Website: lowes
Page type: newsletter-management
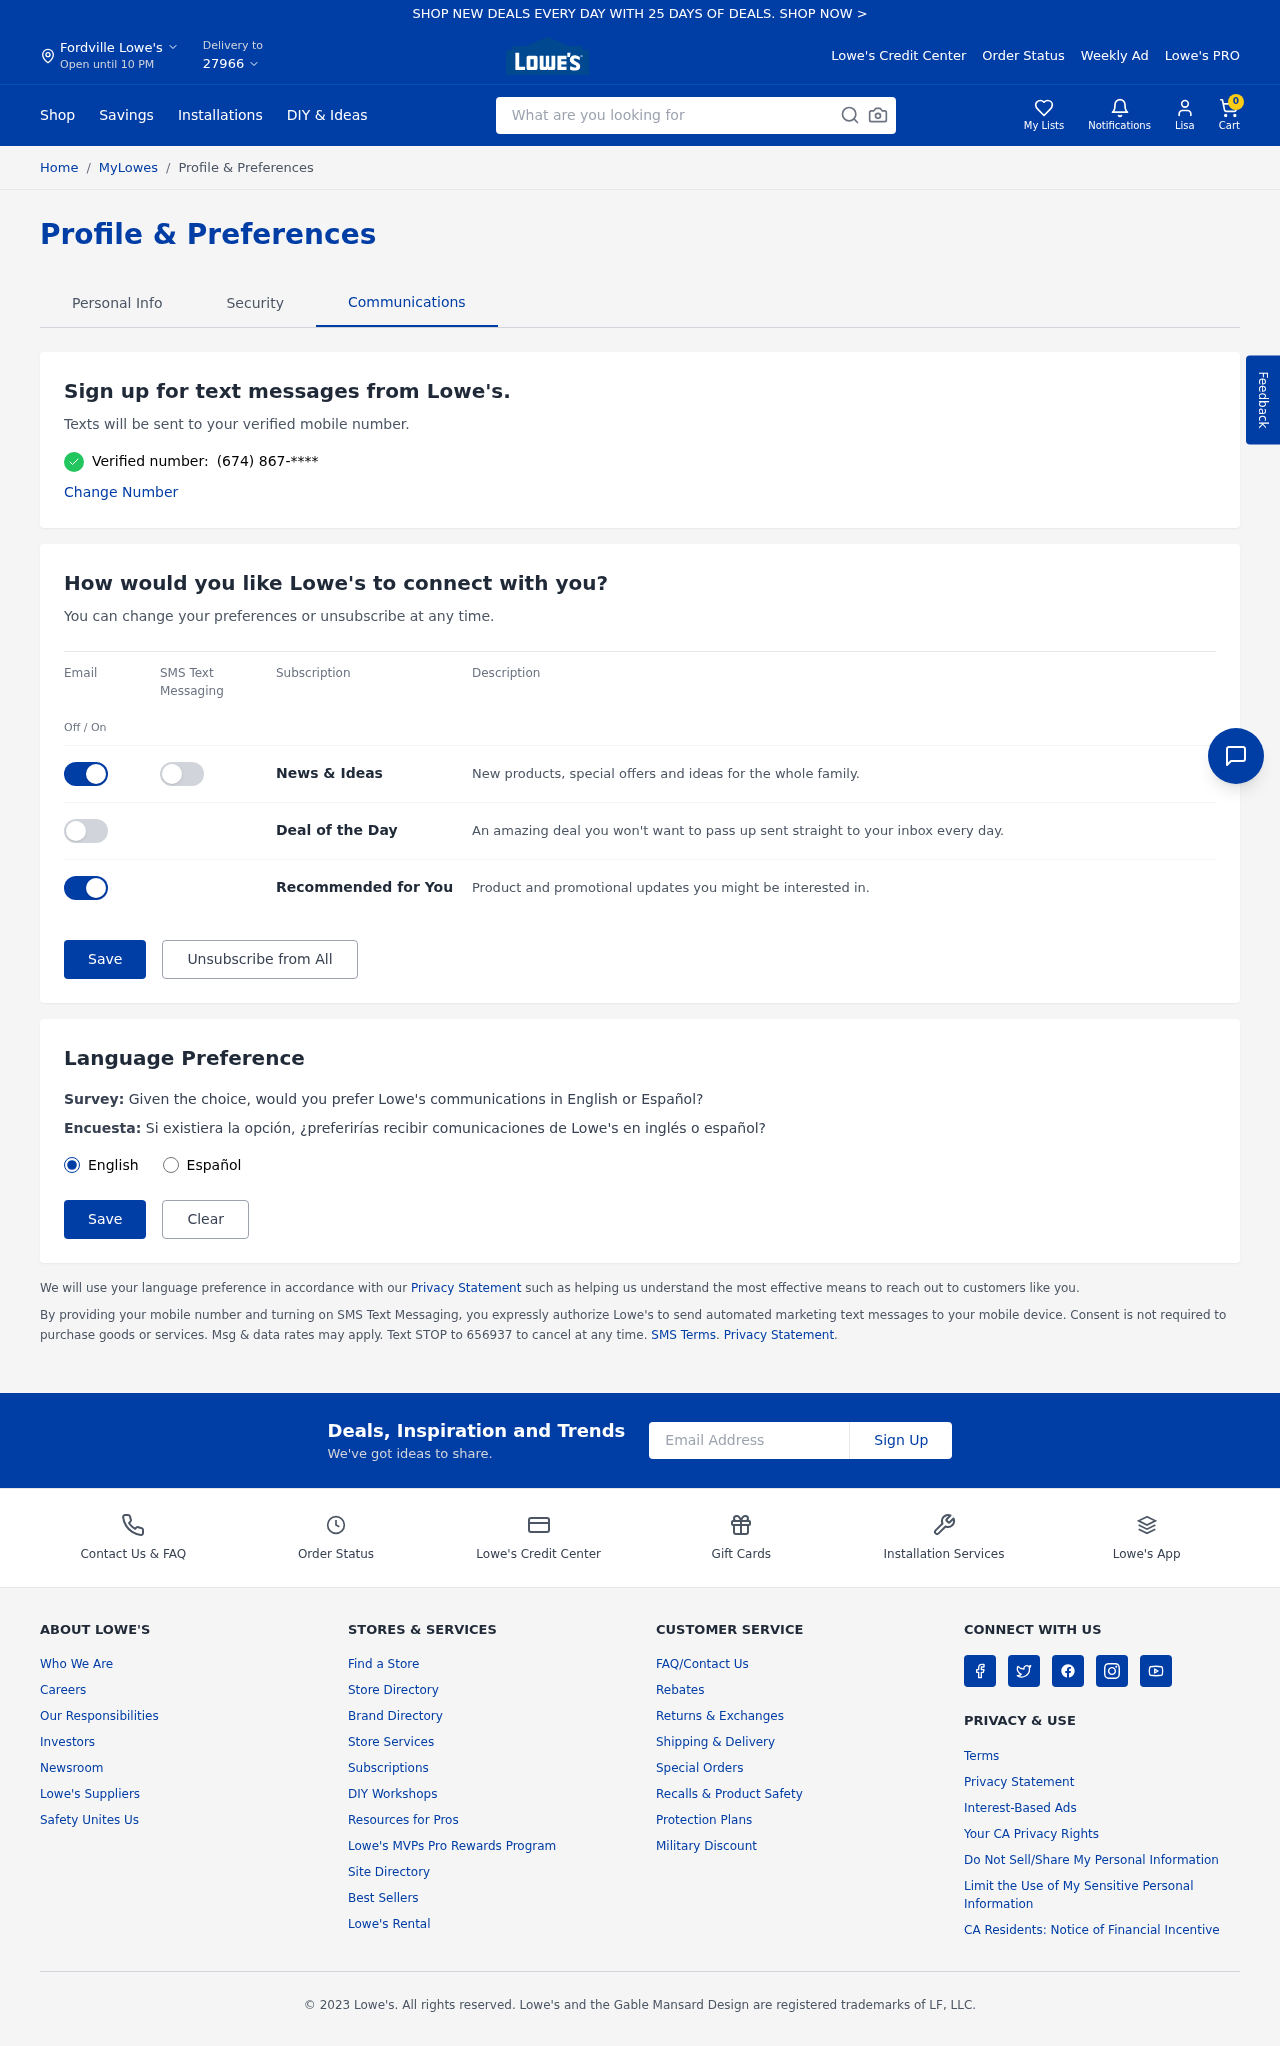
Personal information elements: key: PII_CITY
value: Fordville
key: PII_EMAIL
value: lisabailey@gmail.com
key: PII_FIRSTNAME
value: Lisa
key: PII_POSTCODE
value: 27966
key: PII_PHONE
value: (674) 867
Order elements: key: ORDER_NUM_ITEMS
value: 0
Search elements: key: HEADER_SEARCH
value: What are you looking for